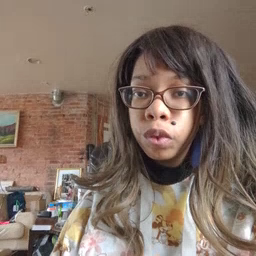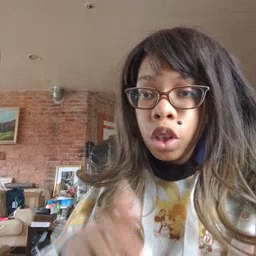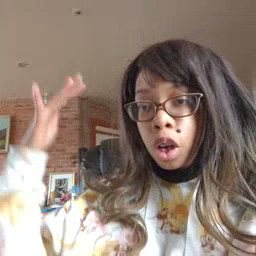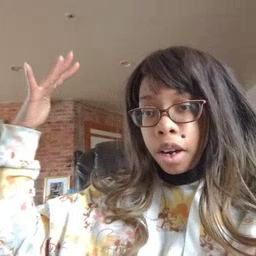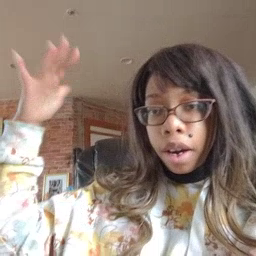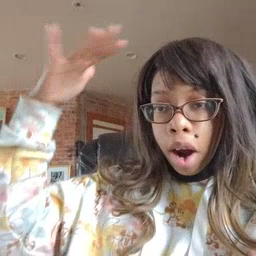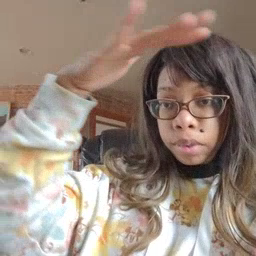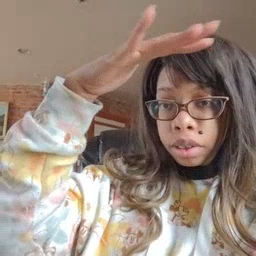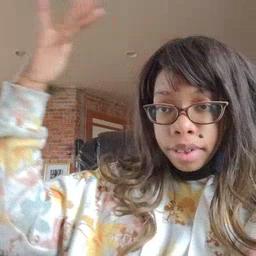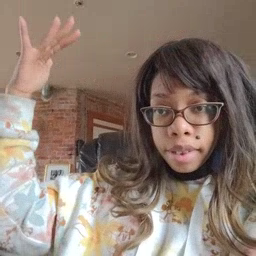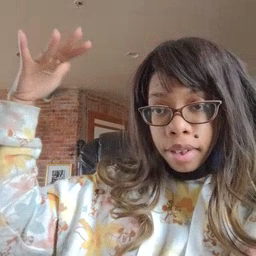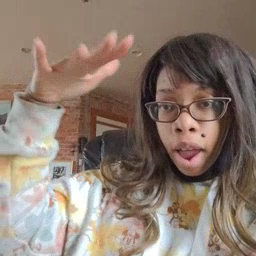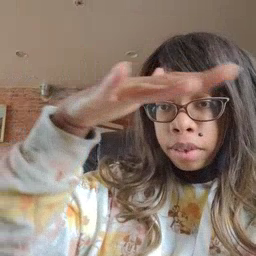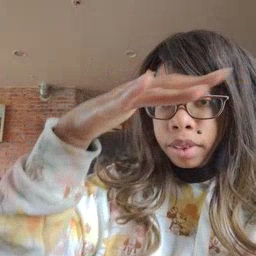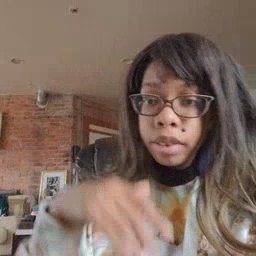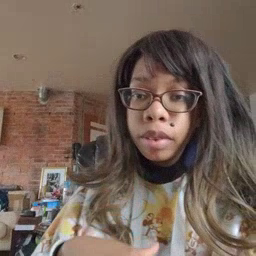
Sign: helicopter